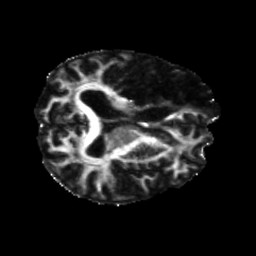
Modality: FA
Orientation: axial
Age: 60
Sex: male
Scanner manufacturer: siemens
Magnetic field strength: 3 T
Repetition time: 5.25 s
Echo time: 0.08 s